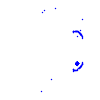
Particle: pion